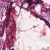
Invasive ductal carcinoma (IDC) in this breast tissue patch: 0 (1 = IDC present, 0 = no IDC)